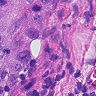
Metastatic tissue present: yes